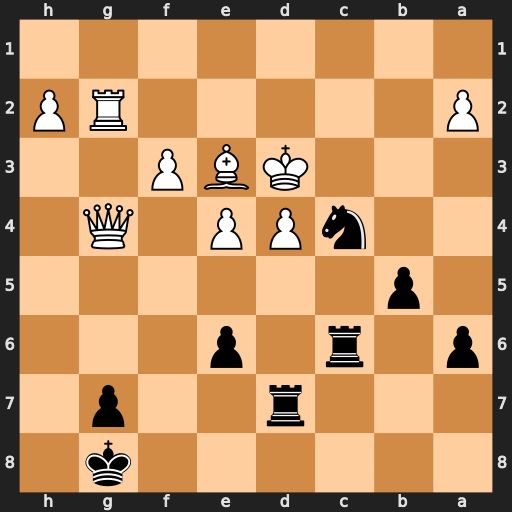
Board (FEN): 6k1/3r2p1/p1r1p3/1p6/2nPP1Q1/3KBP2/P5RP/8
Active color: b
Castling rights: -
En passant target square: -
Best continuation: Ne5+ Kd2 Nxg4